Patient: sex M, age 80
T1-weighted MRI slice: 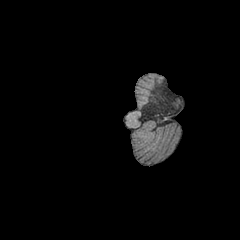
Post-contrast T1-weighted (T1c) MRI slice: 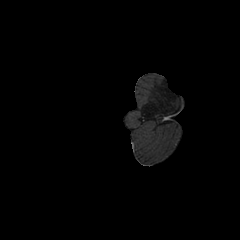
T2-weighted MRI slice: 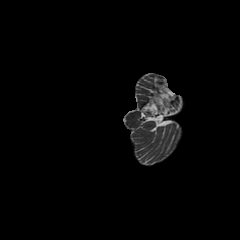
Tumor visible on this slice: no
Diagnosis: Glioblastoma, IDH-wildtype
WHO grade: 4